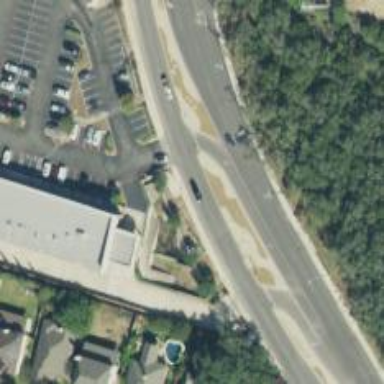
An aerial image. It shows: Secondary link road with asphalt surface.